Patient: sex F, age 70
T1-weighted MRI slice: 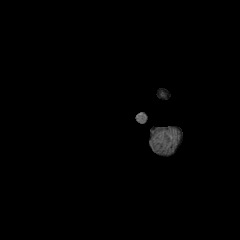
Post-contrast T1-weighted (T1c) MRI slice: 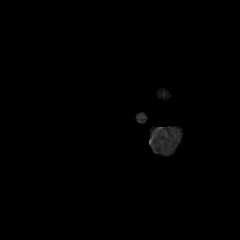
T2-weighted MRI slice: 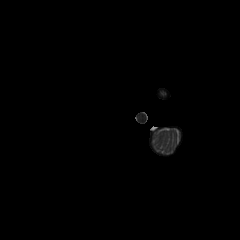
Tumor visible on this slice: no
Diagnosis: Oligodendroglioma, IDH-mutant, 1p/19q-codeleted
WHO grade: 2